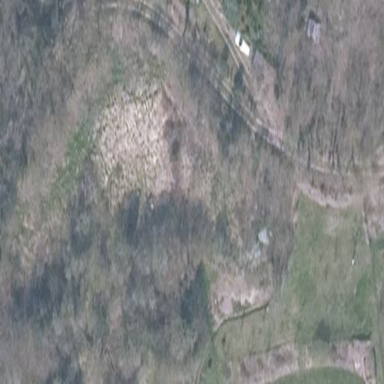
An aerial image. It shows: Landscape covered with heath.